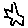
Label: star